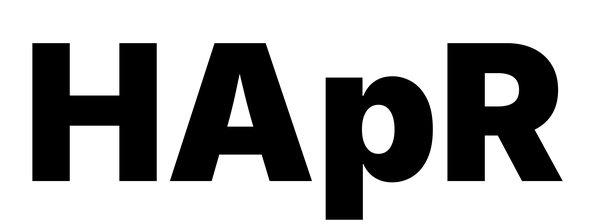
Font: Inter_Black